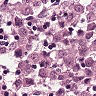
Metastatic tissue present: yes